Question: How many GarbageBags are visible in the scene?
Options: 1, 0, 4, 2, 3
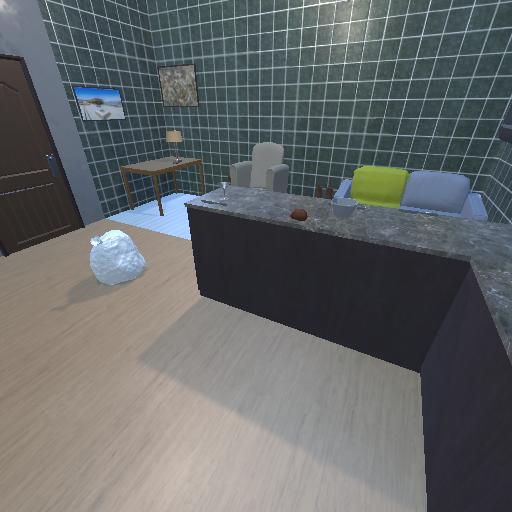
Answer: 1